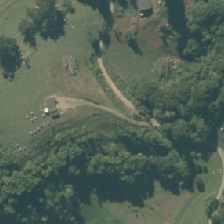
Land cover: grose_broom